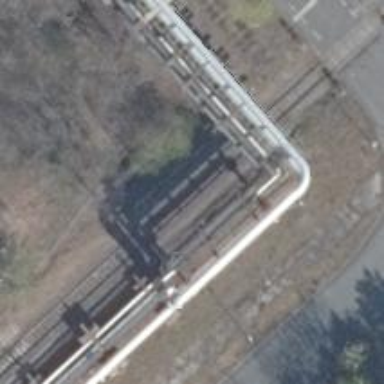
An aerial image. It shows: Railway spur service.